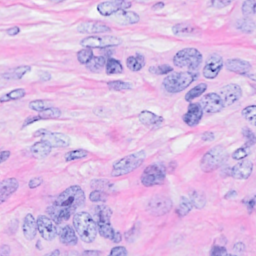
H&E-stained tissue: Breast